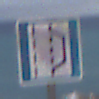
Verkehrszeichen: NothalteUndPannenbucht
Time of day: Midday
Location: Outdoor (Urban)
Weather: Overcast
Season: NotSpecified
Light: Natural